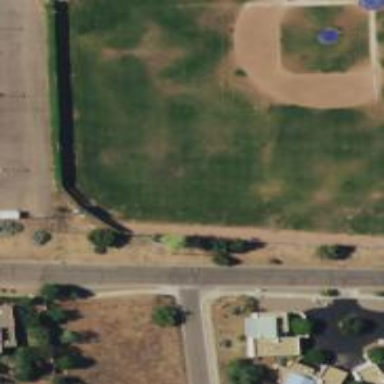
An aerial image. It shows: Baseball pitch for leisure land activities.